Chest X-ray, PA view. Patient: 49 years old, sex F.
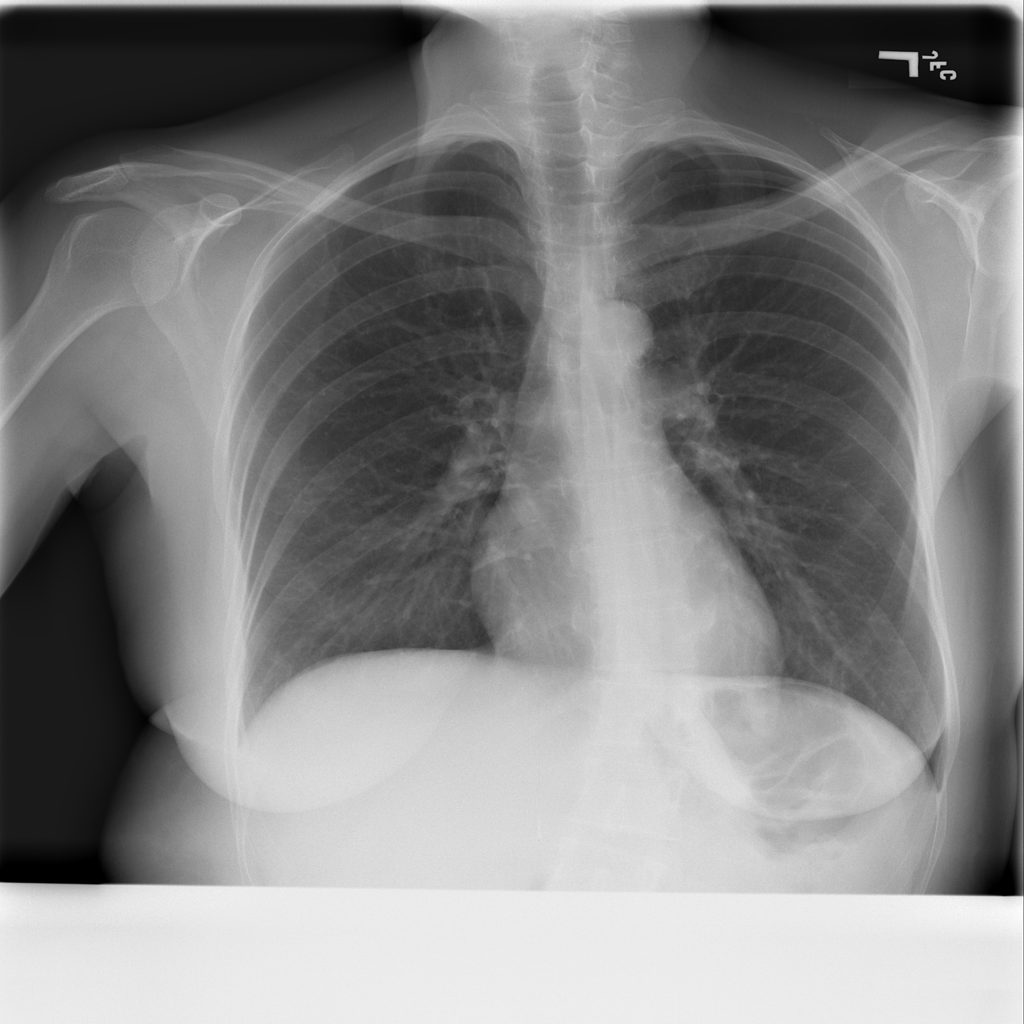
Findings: Infiltration